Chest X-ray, AP view. Patient: 73 years old, sex M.
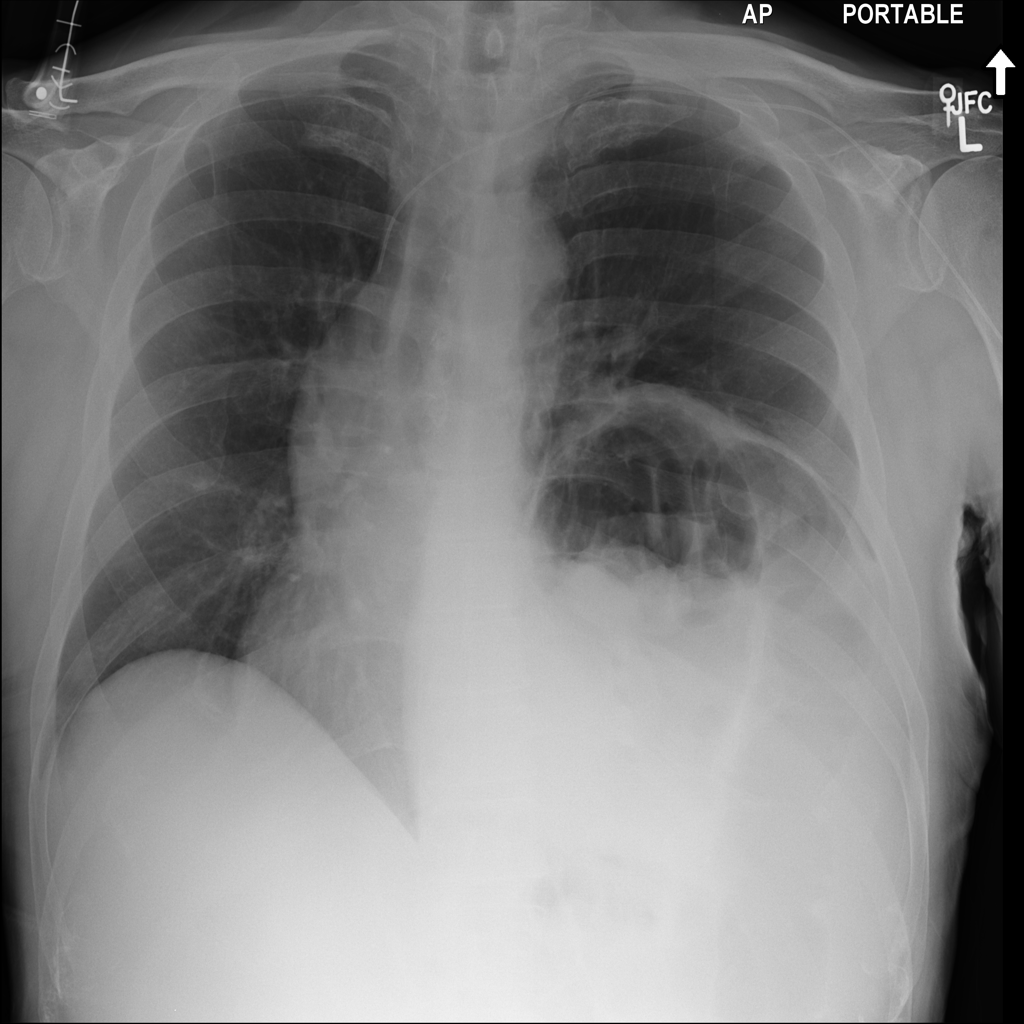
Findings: No Finding